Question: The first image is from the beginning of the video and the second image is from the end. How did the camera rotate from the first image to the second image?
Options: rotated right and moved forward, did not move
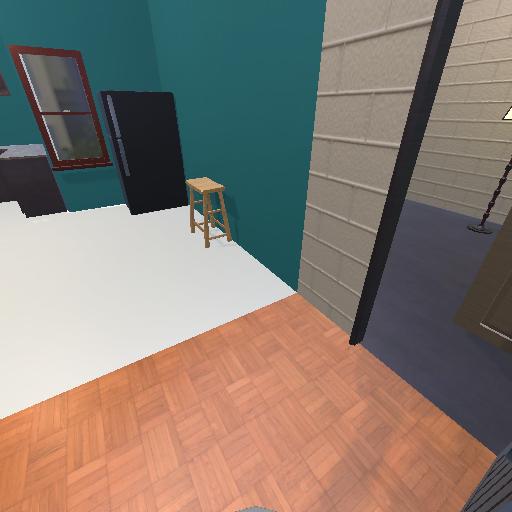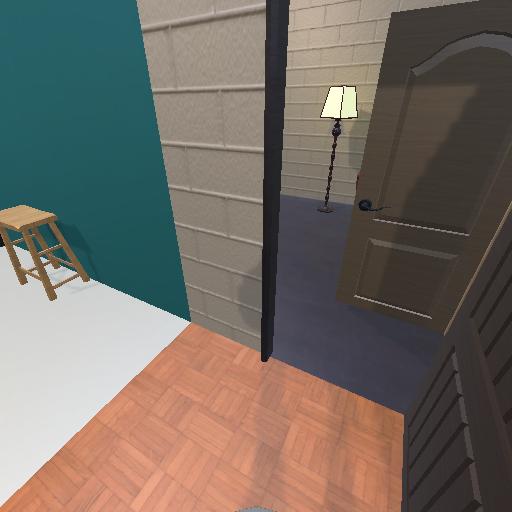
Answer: rotated right and moved forward